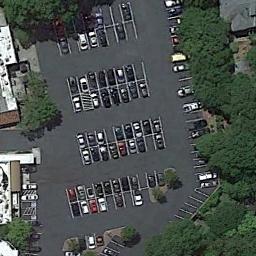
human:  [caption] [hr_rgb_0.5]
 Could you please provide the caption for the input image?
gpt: There are many trees beside the parking lot .

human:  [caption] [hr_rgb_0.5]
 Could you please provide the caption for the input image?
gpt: Eighty percent of the parking spaces in the parking lot are occupied .

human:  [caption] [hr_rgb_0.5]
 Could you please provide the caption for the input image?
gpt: The parking lot is next to some trees .

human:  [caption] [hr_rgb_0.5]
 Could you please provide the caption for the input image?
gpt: The parking lot with some parked cars is surrounded by some trees .

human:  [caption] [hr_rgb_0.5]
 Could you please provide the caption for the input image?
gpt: There are some green trees around the parking lot .